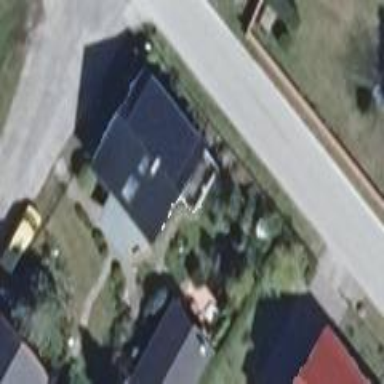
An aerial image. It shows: House with flat grey roof.